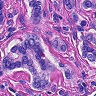
Metastatic tissue present: yes